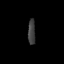
Tissue: skin
Cell type: T cells
Senescence score: 0.8241
Nuclear area (px): 180
Mean DAPI intensity: 63.189